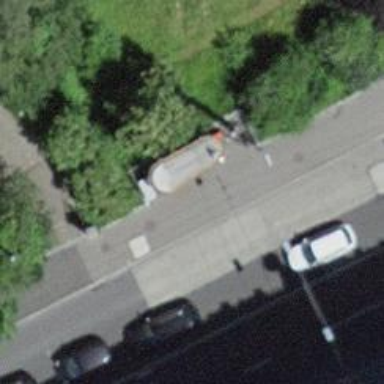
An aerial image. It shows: Bus stop with sheltered platform for public transport.